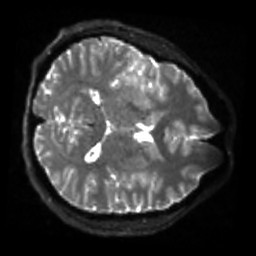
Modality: sbref
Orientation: axial
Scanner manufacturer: siemens
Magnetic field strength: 3 T
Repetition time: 4 s
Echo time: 0.0594 s